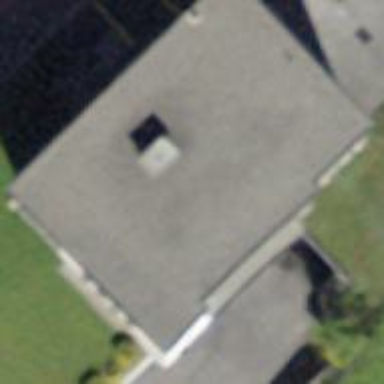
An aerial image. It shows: Flat-roofed building.